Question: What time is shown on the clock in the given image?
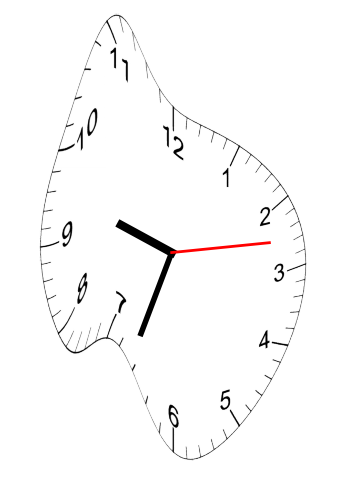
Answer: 09:33:13